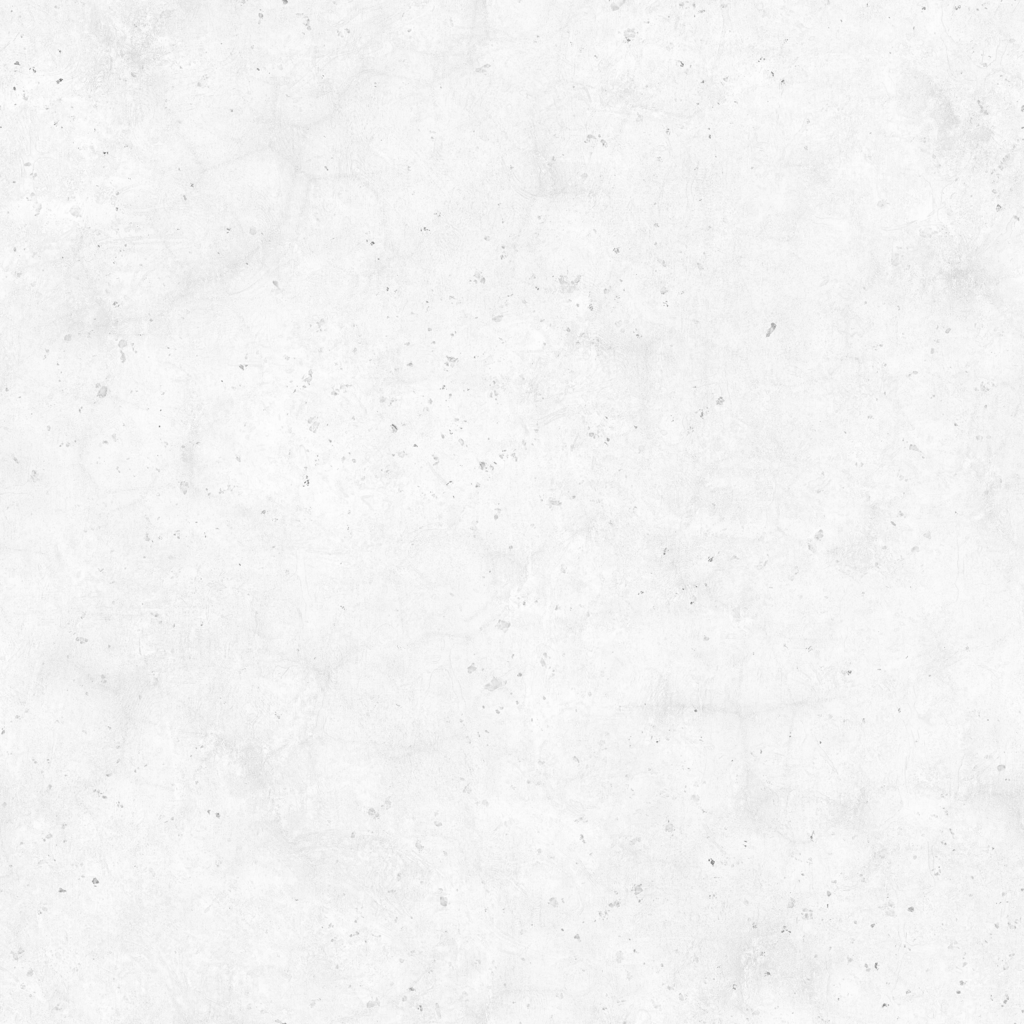
Texture map type: AmbientOcclusion